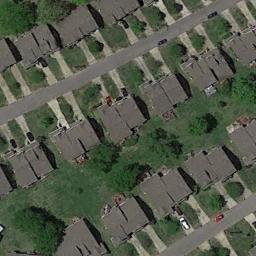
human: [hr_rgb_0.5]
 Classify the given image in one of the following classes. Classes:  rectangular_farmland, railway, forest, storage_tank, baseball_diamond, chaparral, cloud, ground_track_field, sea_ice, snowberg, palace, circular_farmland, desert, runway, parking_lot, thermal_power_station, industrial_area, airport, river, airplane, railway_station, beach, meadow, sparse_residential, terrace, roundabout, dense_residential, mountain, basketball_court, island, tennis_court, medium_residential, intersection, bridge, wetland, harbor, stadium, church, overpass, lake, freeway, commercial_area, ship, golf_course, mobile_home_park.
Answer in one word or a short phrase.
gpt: medium_residential